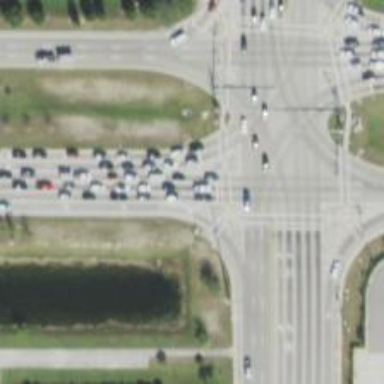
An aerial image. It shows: Traffic island located on footway.